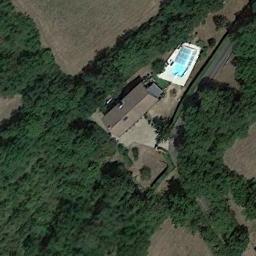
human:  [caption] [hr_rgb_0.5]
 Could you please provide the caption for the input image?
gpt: The sparse residential  is surrounded by trees .

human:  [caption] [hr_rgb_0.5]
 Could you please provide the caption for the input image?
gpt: There are several houses on one side of the highway .

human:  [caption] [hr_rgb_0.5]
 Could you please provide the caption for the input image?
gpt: The sparse residential is on the bare land next to some trees .

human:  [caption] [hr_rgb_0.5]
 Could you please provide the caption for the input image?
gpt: In a sparse residential area there is a grey house and many green trees , all varieties of which are exactly the same .

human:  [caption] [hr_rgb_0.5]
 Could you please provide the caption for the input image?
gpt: A sparse residential area with many green trees around a brown building .